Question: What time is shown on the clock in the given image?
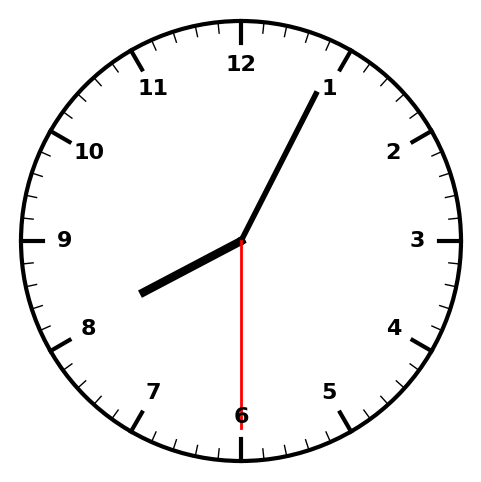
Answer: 08:04:30